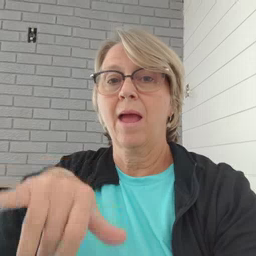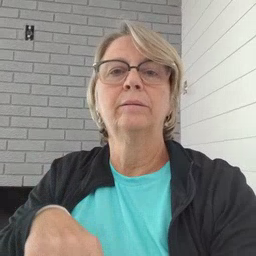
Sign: that